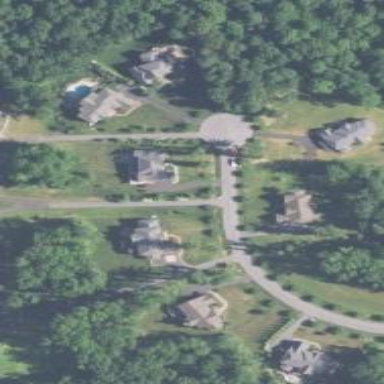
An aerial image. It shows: Driveway.